Question:
When I enter anything under tab and switch to the tab and come back to the tab, all the entries goes back to default. How do I prevent it?
I would like anything I enter or select under to stay intact even if I go to the tab view.
I am using one MainActivity which has two separate activities for each tab.
This is what's inside one of the Tab fragment:
'''
package com.test.testing;
public class Trip2 extends Fragment {
EditText nameOfInf;
@Override
public View onCreateView( LayoutInflater inflater, ViewGroup container, Bundle savedInstanceState ) {
final RelativeLayout mFrame2 = (RelativeLayout) inflater.inflate( R.layout.trip, container, false );
final Button btnCalc = (Button) mFrame2.findViewById(R.id.btnCalculate);
nameOfInf = (EditText) mFrame2.findViewById(R.id.etName);
final EditText tollAmount = (EditText) mFrame2.findViewById(R.id.etToll);
btnCalc.setOnClickListener(new View.OnClickListener() {
public void onClick(View v) {
//DO SOMETHING
}
});
return mFrame2;
}
'''
}
I want to save the value of:
'''
nameOfInf = (EditText) mFrame2.findViewById(R.id.etName);
'''
So if I switch to another tab this will be saved and upon returning back to the tab the value will stay intact.
How do I implement the following if it will work:
'''
@Override
public void onSaveInstanceState(Bundle savedInstanceState) {
super.onSaveInstanceState(savedInstanceState);
savedInstanceState.putString("name", nameOfInf.getText());
}
@Override
public void onRestoreInstanceState(Bundle savedInstanceState) {
super.onRestoreInstanceState(savedInstanceState);
nameOfInf.setText (savedInstanceState.getString("name"));
}
'''
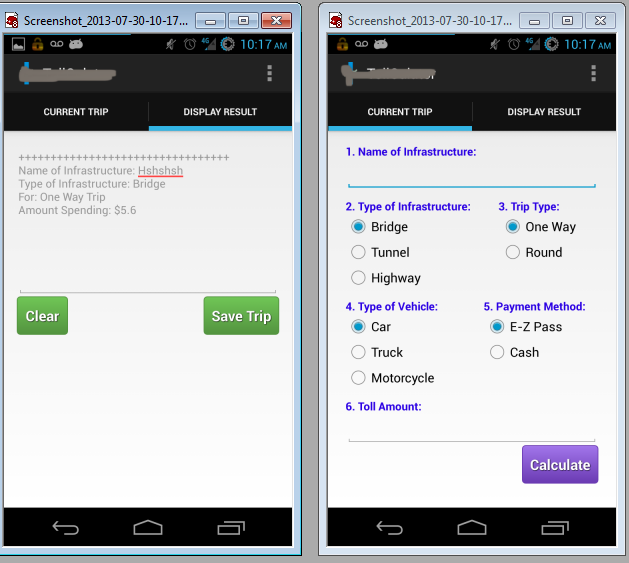
Answer: You need to save state in a bundle when the activity is paused, and restore that data when the activity is resumed. Read up on the <URL>
This assumes you are embedding activities, in a tab control.